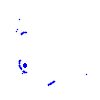
Particle: pion